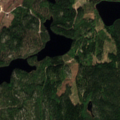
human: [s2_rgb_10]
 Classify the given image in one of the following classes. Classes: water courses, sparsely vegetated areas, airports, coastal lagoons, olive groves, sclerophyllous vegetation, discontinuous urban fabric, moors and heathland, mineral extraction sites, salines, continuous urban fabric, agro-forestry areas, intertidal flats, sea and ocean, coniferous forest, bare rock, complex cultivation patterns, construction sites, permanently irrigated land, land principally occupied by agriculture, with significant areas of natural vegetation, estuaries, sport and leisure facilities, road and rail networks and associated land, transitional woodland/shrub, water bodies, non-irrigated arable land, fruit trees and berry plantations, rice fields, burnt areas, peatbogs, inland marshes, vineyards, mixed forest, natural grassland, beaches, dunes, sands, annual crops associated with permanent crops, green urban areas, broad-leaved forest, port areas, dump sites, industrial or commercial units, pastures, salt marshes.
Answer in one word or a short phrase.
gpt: coniferous forest, water bodies